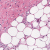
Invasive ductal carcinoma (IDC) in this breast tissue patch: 0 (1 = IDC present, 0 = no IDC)